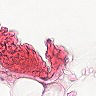
Metastatic tissue present: no